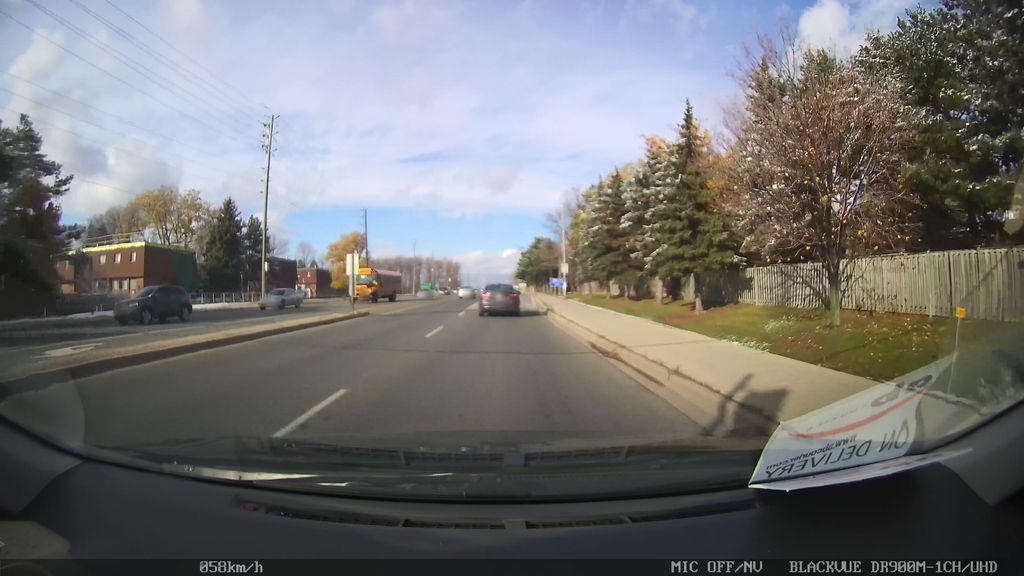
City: toronto